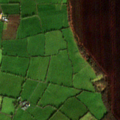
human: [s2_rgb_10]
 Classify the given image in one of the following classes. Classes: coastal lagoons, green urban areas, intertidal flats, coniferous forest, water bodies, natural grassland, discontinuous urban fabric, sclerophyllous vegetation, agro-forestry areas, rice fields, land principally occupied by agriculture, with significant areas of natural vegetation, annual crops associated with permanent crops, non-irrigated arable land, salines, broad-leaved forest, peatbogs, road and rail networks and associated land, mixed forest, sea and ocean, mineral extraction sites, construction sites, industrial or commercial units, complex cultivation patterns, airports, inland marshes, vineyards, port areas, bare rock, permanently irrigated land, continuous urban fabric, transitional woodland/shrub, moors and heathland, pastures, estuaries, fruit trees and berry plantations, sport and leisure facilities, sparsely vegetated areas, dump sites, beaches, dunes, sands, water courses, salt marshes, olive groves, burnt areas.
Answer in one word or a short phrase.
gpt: pastures, peatbogs